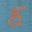
Label: 5